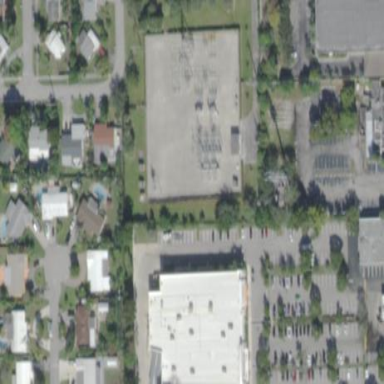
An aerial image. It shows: Outdoor distribution substation protected by fence.